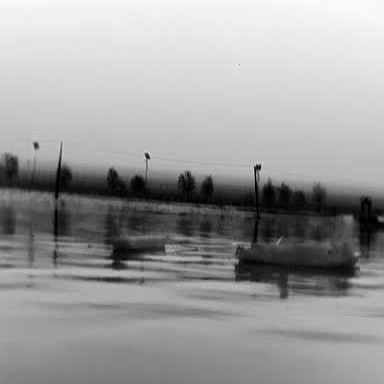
There are two objects shown in the infrared image, including a container_ship, and a liner.